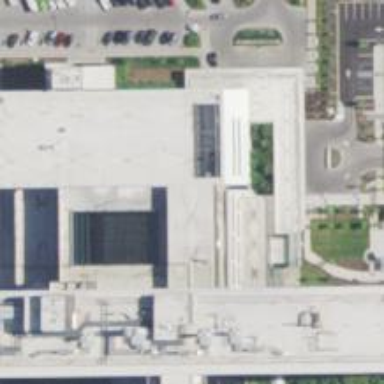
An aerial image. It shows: Hospital providing healthcare services.